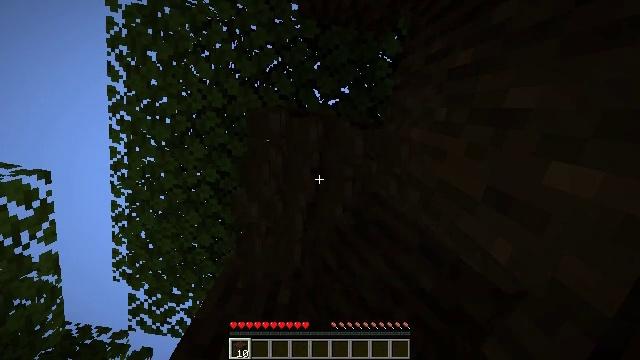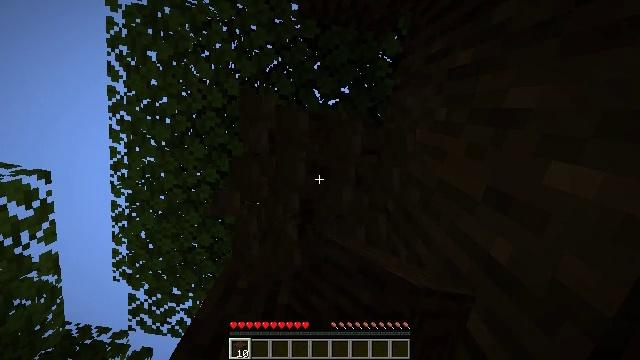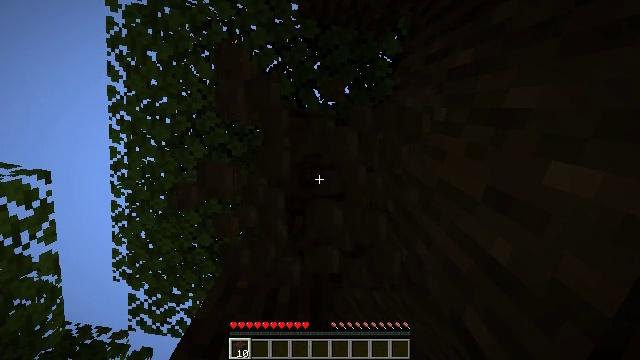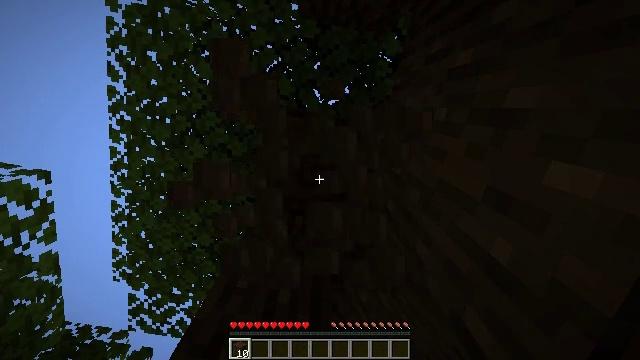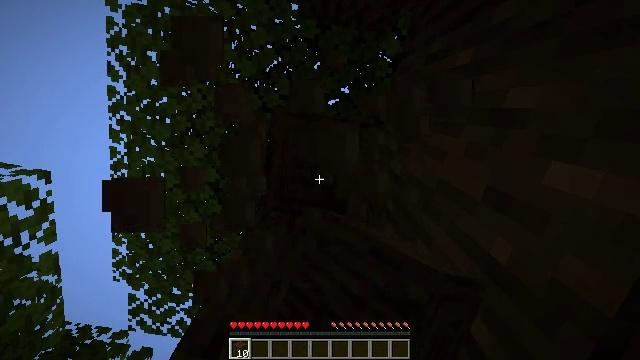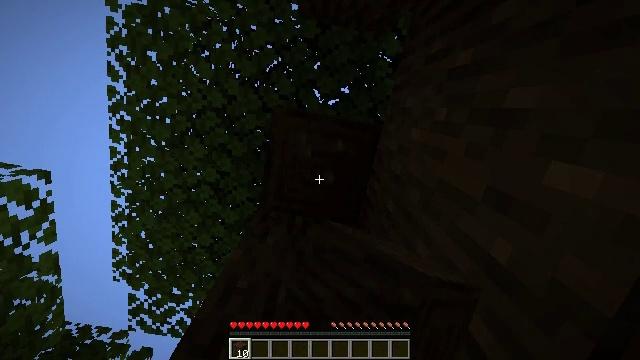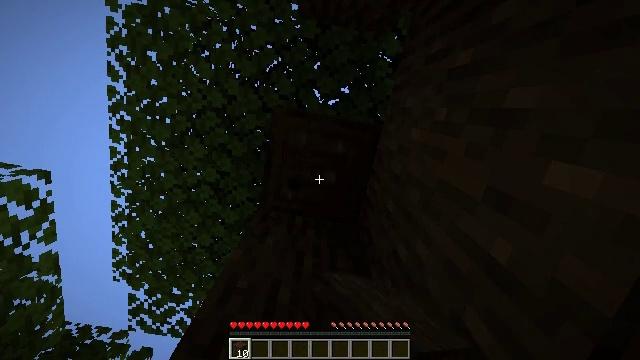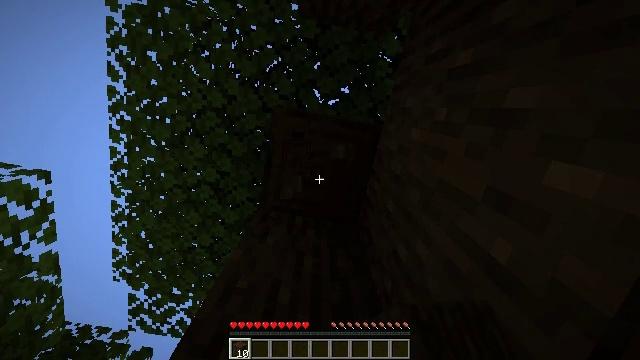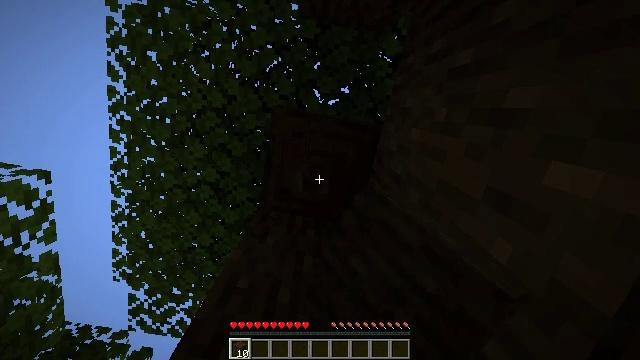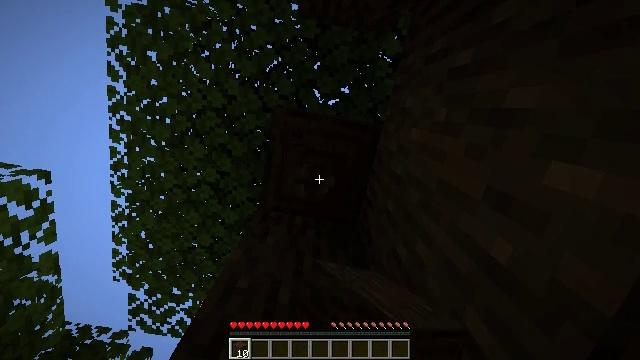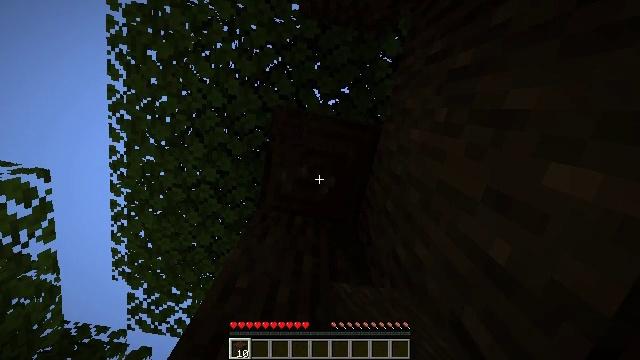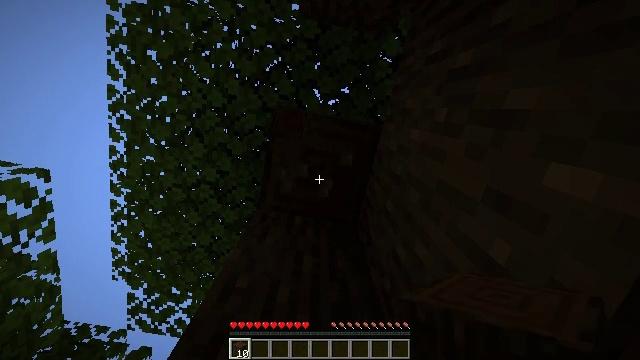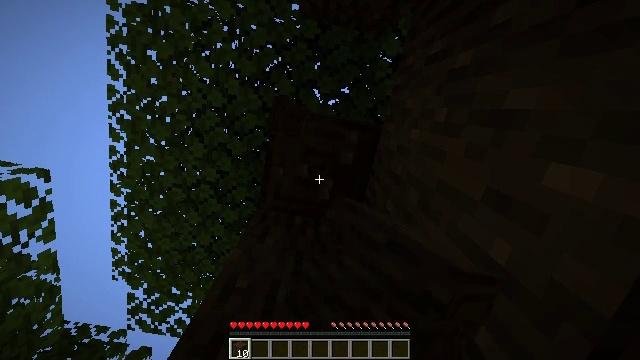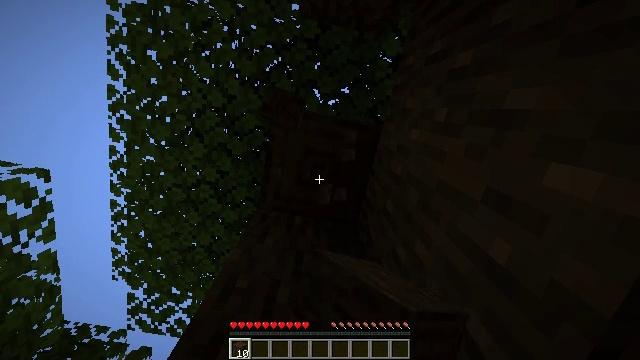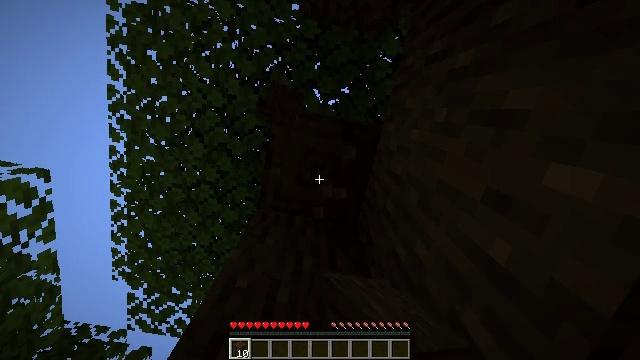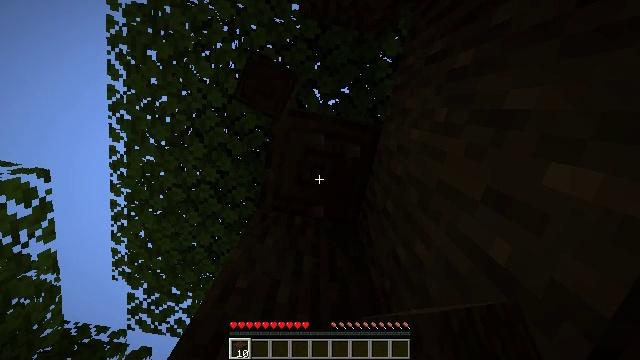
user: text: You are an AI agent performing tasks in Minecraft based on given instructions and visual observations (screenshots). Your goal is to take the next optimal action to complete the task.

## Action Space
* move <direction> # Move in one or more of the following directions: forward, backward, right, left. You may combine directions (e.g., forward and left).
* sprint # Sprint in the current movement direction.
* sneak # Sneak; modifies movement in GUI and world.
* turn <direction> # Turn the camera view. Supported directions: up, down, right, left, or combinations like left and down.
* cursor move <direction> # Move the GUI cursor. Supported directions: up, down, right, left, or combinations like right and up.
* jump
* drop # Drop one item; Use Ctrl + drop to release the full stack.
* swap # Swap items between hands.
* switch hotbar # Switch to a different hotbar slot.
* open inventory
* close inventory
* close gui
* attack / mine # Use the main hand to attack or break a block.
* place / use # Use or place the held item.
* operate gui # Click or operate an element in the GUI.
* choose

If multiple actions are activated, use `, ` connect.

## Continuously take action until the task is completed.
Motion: motion action
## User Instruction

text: Harvest dark oak log for resources.
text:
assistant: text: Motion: attack / mine
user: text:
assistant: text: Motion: attack / mine
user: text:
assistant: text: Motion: attack / mine
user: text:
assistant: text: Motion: attack / mine
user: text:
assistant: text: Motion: attack / mine
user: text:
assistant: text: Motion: attack / mine
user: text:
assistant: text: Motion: attack / mine
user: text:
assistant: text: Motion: attack / mine
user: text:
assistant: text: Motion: attack / mine
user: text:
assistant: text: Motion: attack / mine
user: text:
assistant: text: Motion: attack / mine
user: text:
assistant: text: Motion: attack / mine
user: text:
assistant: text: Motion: attack / mine
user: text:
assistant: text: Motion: attack / mine
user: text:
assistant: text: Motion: attack / mine
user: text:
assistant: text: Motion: attack / mine
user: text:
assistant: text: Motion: attack / mine
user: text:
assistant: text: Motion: attack / mine
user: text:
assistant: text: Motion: attack / mine
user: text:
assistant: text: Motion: attack / mine
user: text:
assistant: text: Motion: attack / mine
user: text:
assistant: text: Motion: attack / mine
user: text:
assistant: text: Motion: attack / mine
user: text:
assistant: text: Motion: attack / mine
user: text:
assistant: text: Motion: attack / mine
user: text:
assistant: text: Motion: attack / mine
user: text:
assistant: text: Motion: attack / mine
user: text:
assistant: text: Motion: attack / mine
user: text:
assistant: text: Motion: attack / mine
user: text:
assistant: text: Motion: attack / mine